Question: I'm having a problem positioning an absolute div outside a table, I'm not a big fan of table layout but I found an existing project with a table layout. The code is as follows
'''
<td colspan="2" align="right" style="padding-top:3px; padding-right:15px; padding-bottom:15px;" width="600px">
<table cellpadding="0" cellspacing="0" border="0">
<tr><td height="37px" width="600px" style="background-image:url('P--IMG--P/welcomepanel/header.png'); background-repeat:no-repeat; background-position:bottom left;"><span class="heading" id="I--heading_text--I" style="padding-top:3px;"></span></td></tr>
<tr>
<td align='left' valign='middle' width="600px" height="522px" style="background-image:url('P--IMG--P/welcomepanel/middelblock_repeat.png'); background-repeat: repeat-y; padding-top:0px">
<div height="500px" width="580px" style="width:600px; text-align:left; height:500px; overflow-y:scroll; overflow-x:none;">
[--C--comp--C--]
</div>
</td>
</tr>
<tr><td><img src="P--IMG--P/welcomepanel/middelblock_roundcorners.png"/></td></tr>
</table>
</td>
'''
Where '[--C--comp--C--]' is the replacement string for an fckEditor that contains an image inside a div, I have set that div's z-index to 10 but it doesn't want to go out of the table.. and its position absolute.
Please let me know what I might be doing wrong.
I've realised that the problem comes with the overflow-scroll on the td container, if you remove the 'overflow-y:scroll' it works fine, but the problem is that I need to have that overflow since there is a lot of content inside that td. I don't know what to do now. :(..someone please help a brother out!

I need the small map to be outside the table and the big map to remain inside the table, it shows the small image when you hover on the big map using Jquery to zoom, which is loaded on the fckeditor. I hope this helps..
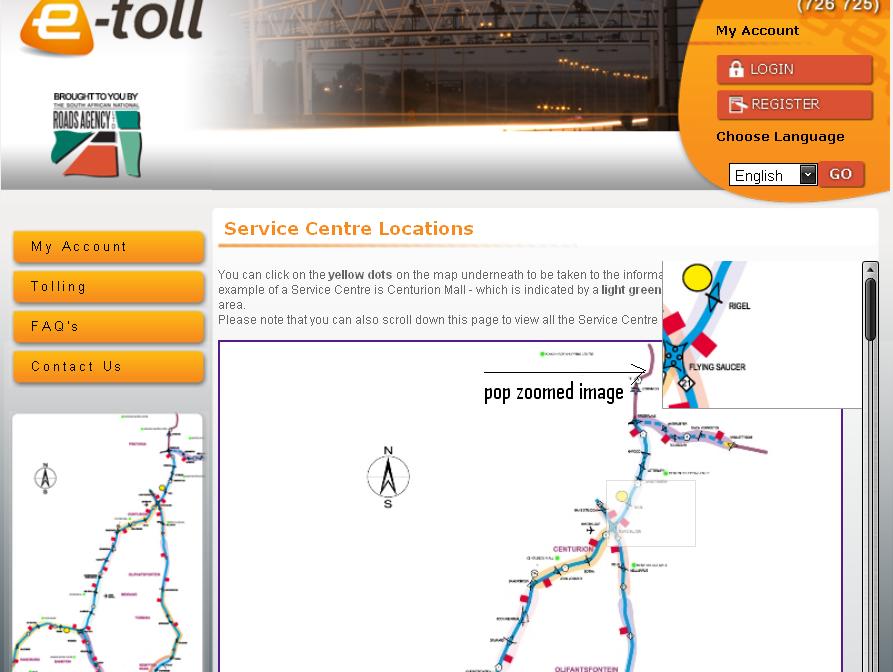
Answer: For z-index to work correctly, every element that has a z-index property must also have any position set ( e.g.position:relative ). Also, I'd assign the table a position and z-index for the two to compare.